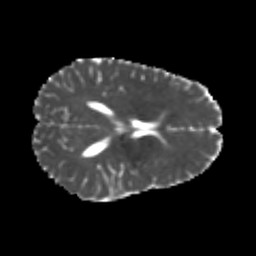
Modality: MD
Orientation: axial
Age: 22
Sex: female
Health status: healthy
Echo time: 0.074 s